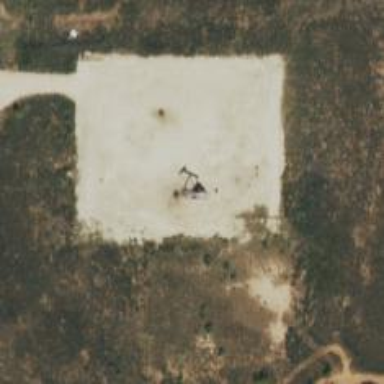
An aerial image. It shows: Petroleum well that is man-made.